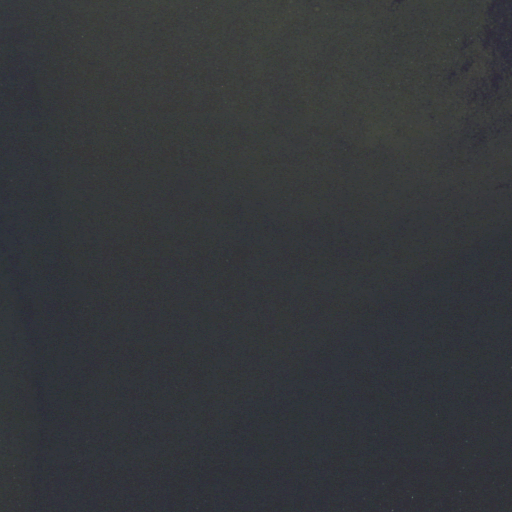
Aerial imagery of cape in New York named Duck Point containing only open water